Question: I backuped a project and then reinstalled my OS (Win 7, if it matters).
I reinstalled VS 2010, and I reinstalled the support of protobuf.net to VS 2010.
Before that, the serializing and de-serializing were both perfectly OKAY, but now the wont work, and every time i step into them with the debugger:

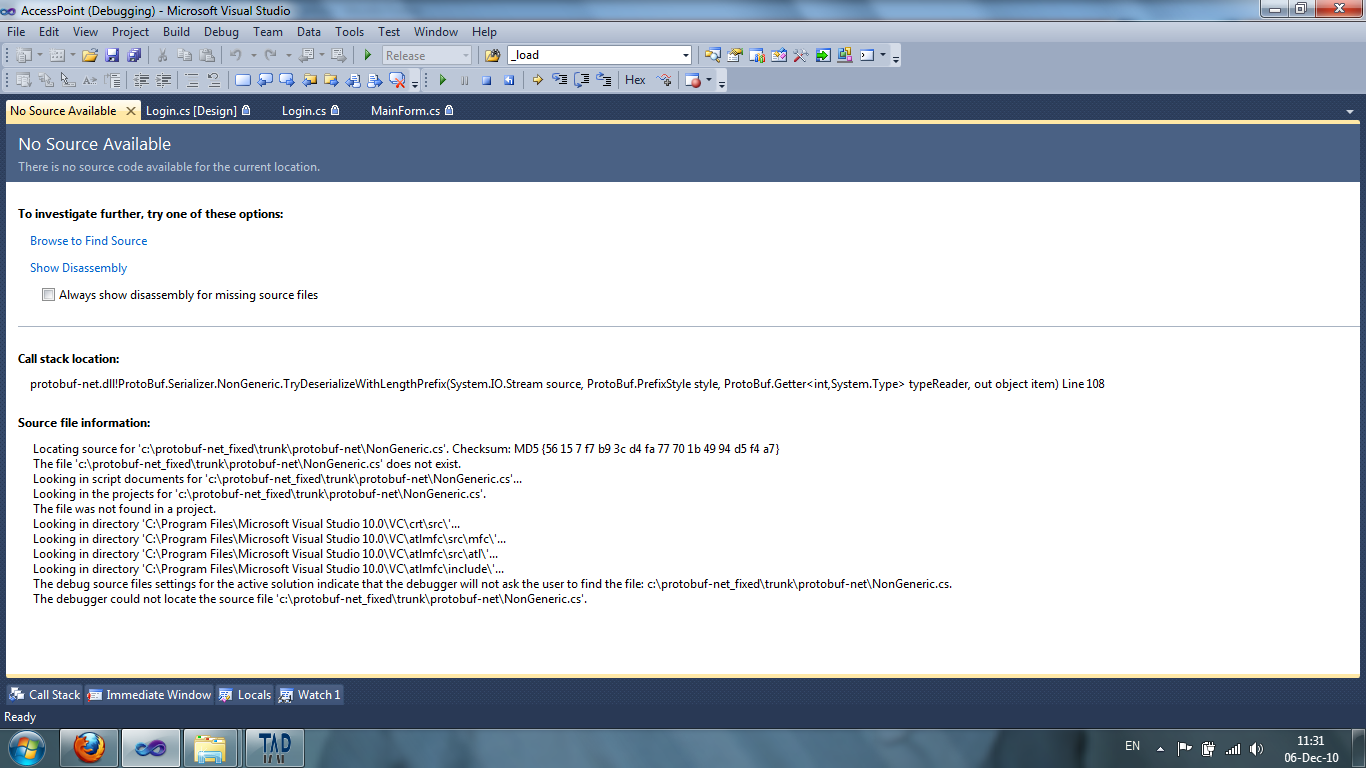
Answer: (edit)
From the comments, it sounds like the question relates to the production versions from the <URL>. In which case, it simply sounds like the _fixed is the directory I did the build from.
You could try including the pdb (from the zip) alongside the dll; that is the debugging symbols, and will probably help the trace tool you are using. But more important is: what does the exception ?
---
Some psychic debugging... is it simply that it sits there doing nothing? That is the expected behaviour if the input stream is not yielding data, and hasn't formally closed itself - for example reading from an open socket that isn't sending data. Where are you reading from in this scenario?